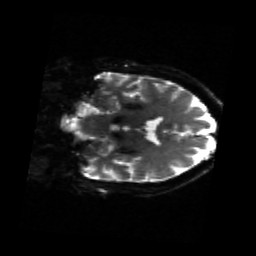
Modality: sbref
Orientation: coronal
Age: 69
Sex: male
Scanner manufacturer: siemens
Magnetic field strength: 3 T
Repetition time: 4.71 s
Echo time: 0.0906 s